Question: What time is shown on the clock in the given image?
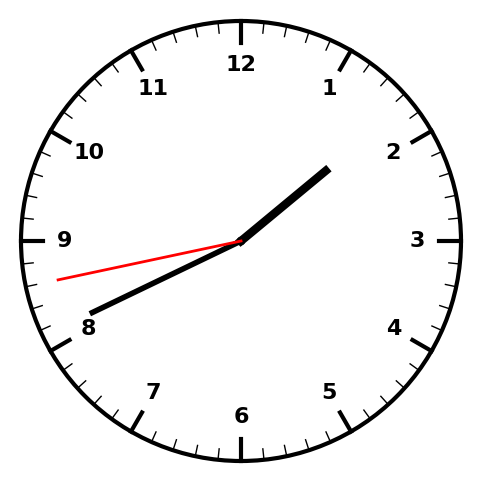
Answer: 01:40:43